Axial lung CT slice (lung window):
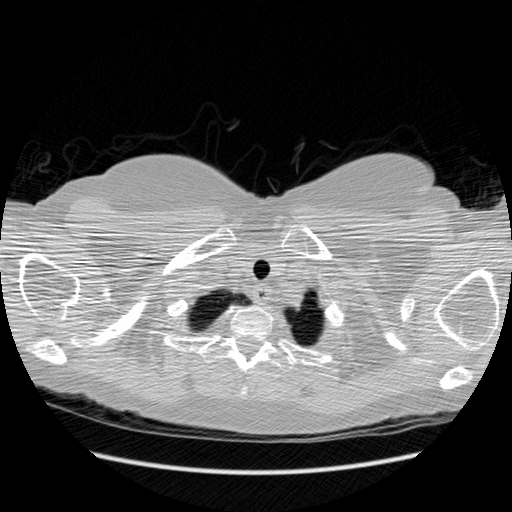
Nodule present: no